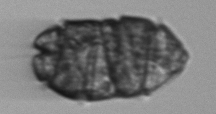
Label: Margalefidinium